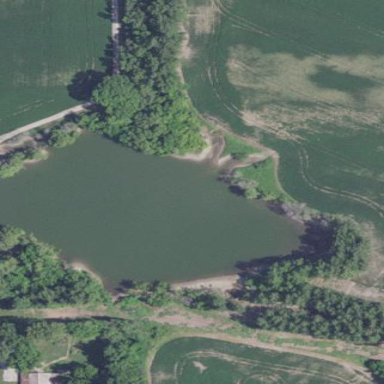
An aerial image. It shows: Serene pond surrounded by nature.